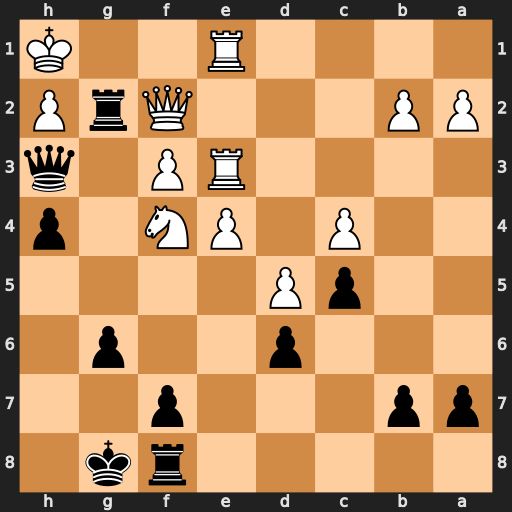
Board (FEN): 5rk1/pp3p2/3p2p1/2pP4/2P1PN1p/4RP1q/PP3QrP/4R2K
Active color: b
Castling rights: -
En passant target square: -
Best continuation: Qxh2#